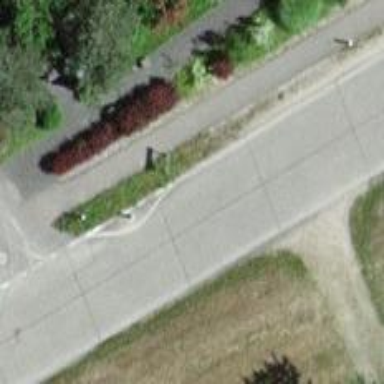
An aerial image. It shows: Traffic calming feature called choker.